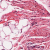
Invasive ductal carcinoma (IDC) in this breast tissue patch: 0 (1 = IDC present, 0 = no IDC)